Field crop: tomato
Growth stage: 1
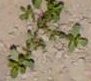
Species: portulaca